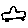
Label: car